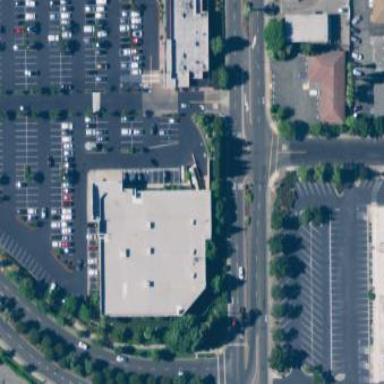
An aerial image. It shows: Department store building.